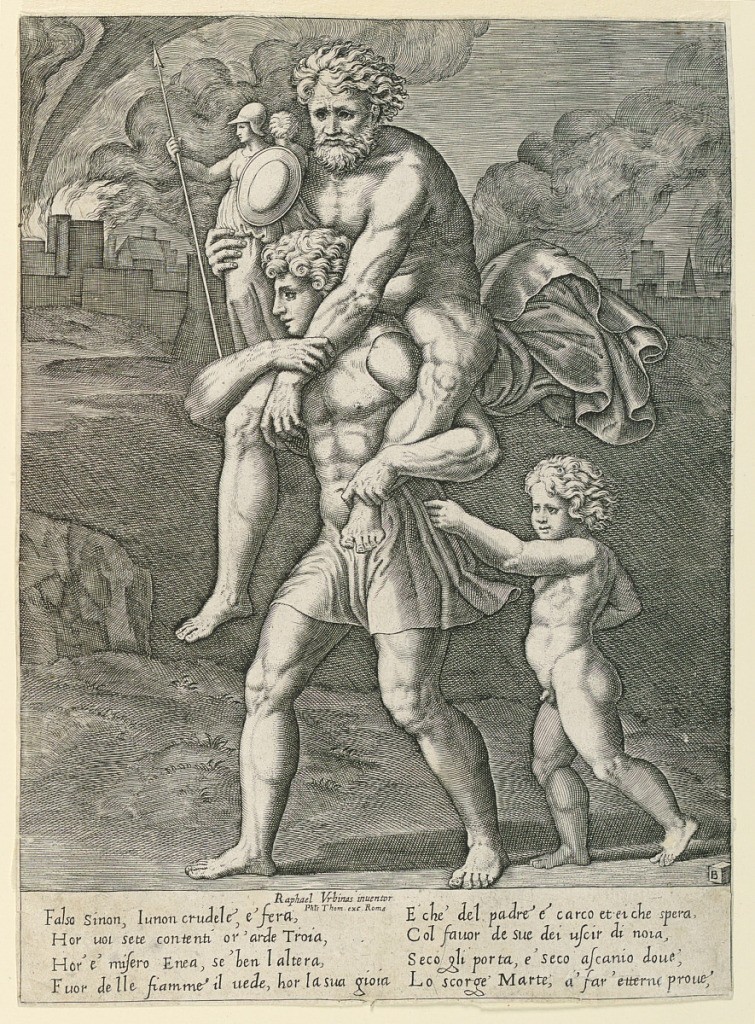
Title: Aeneas Saving Anchises
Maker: Master of the Die, Italian or German, 1530 - 1560
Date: ca. 1575
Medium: Engraving on paper
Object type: Print
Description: Anchises, holding a statue of Athena, flees from the burning city on the back of Aeneas, attended by a child. Below, eight-line verse in Italian.